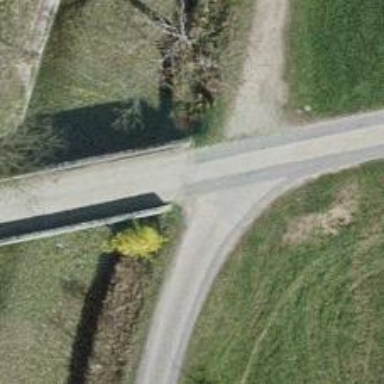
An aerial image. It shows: Unclassified road on concrete bridge with high-quality track surface.